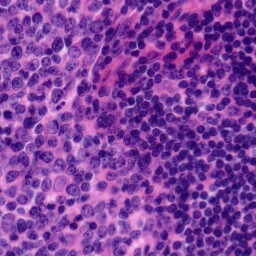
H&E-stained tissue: Tonsil